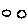
Label: circle